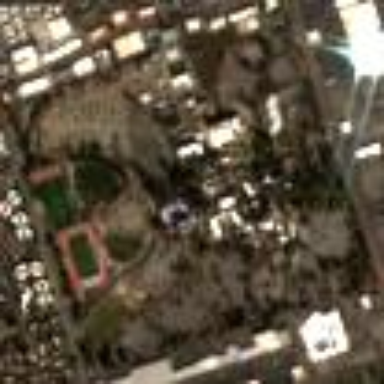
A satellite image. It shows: College or university.